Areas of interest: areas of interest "Library"
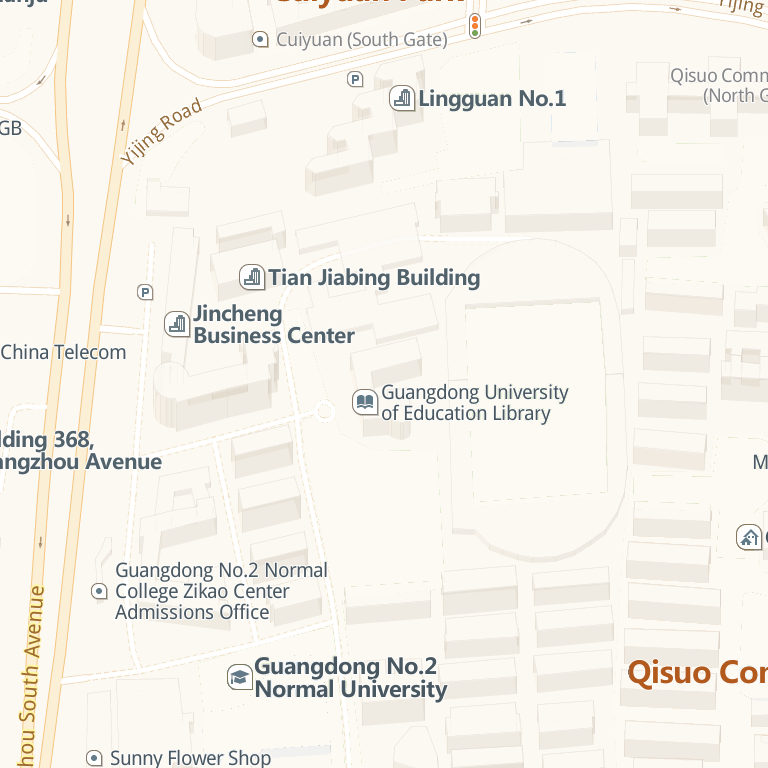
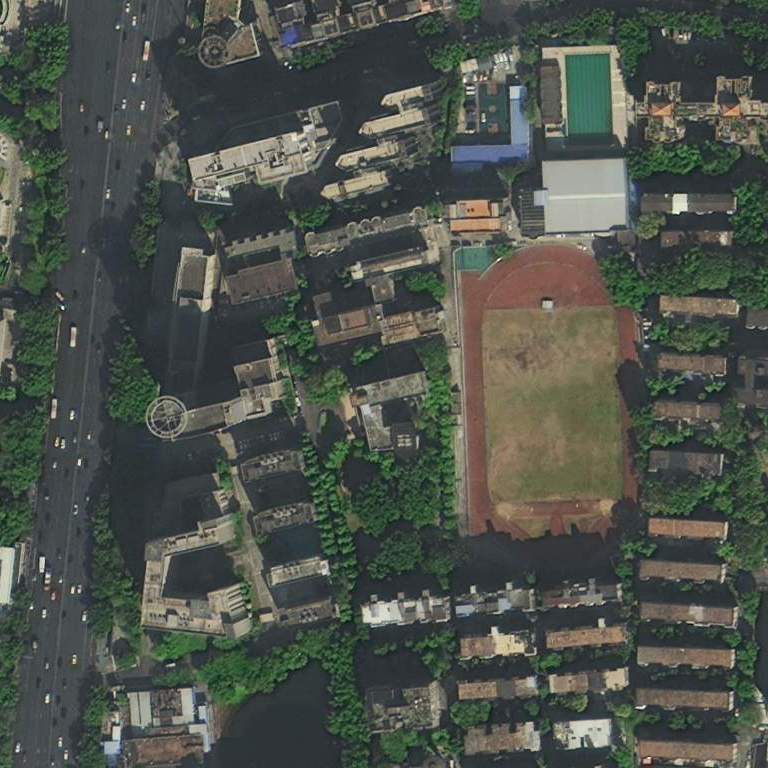